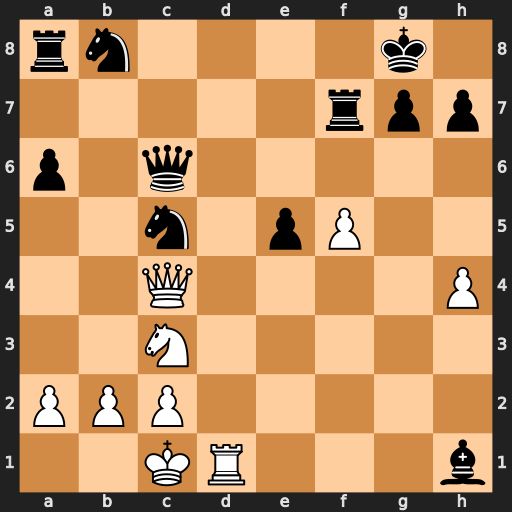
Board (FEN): rn4k1/5rpp/p1q5/2n1pP2/2Q4P/2N5/PPP5/2KR3b
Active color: w
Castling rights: -
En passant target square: -
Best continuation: Rd8+ Qe8 Rxe8#